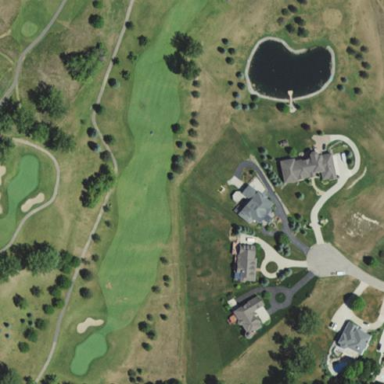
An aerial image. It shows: Golf fairway on grassy land designated for golfing activities.